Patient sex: M
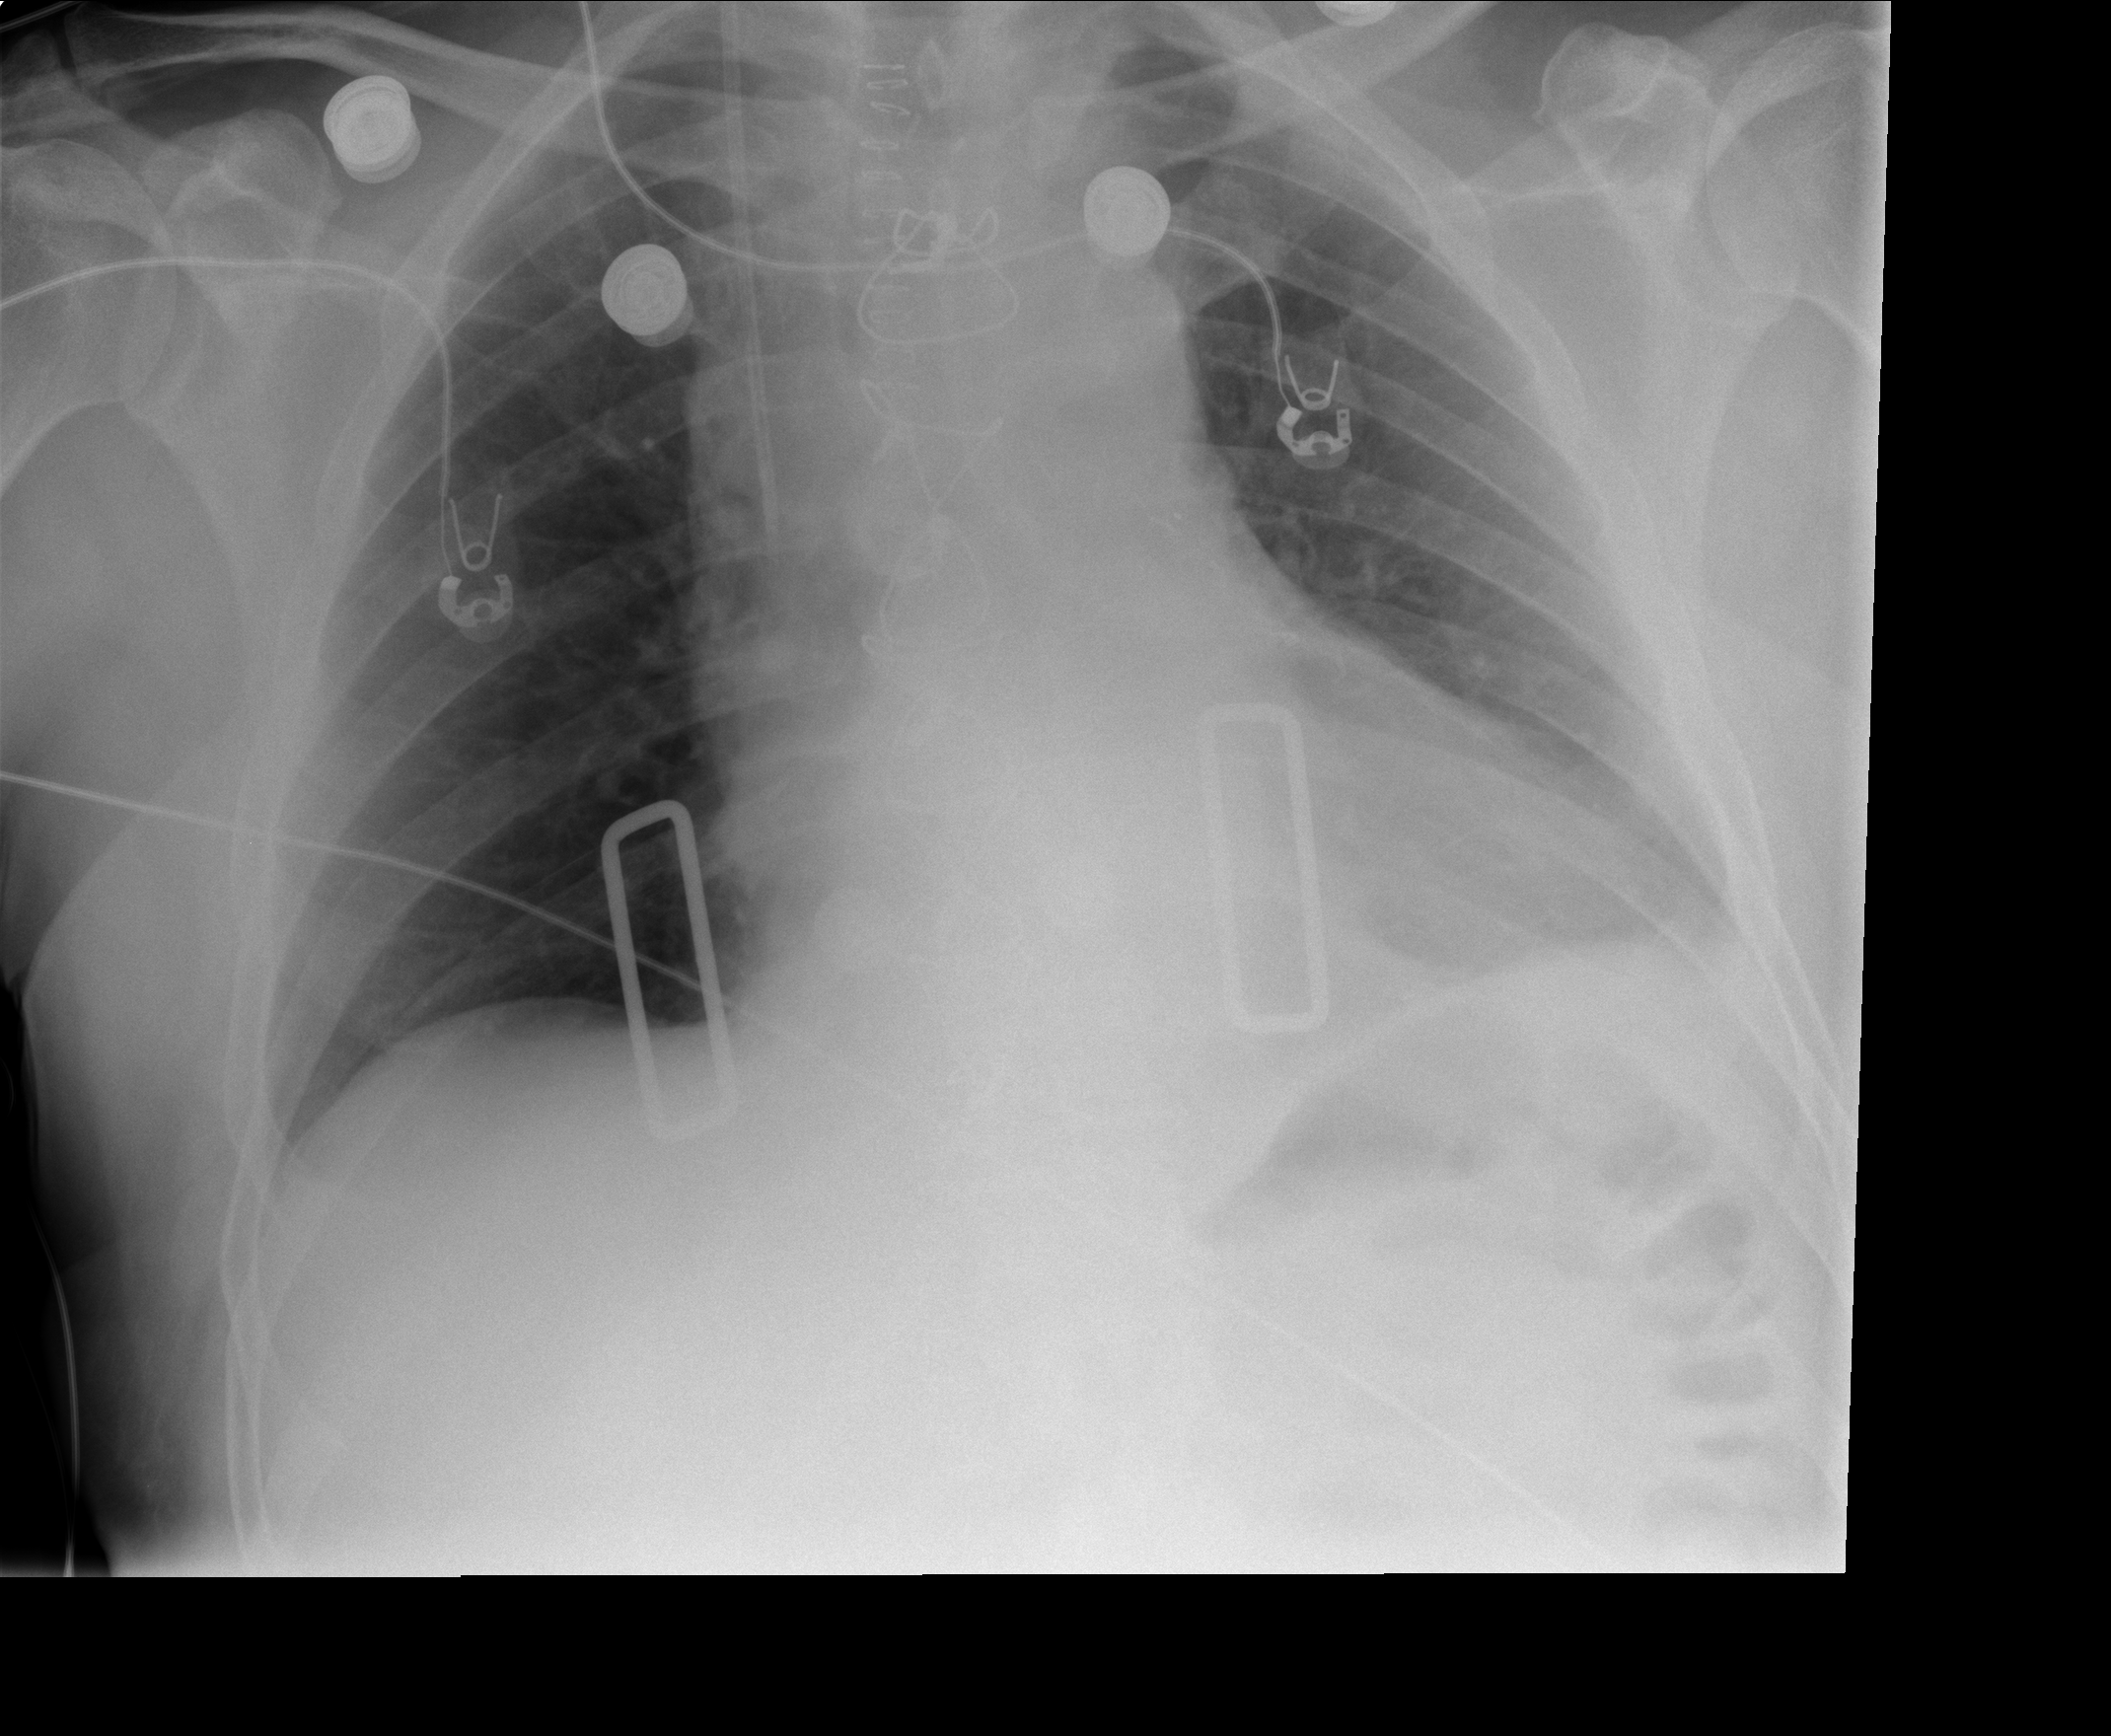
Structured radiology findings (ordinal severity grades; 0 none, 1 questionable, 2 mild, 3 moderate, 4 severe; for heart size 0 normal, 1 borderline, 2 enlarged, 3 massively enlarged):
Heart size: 2
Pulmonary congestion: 0
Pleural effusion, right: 0
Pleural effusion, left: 1
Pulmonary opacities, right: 0
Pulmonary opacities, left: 0
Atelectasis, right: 0
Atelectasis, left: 2